Field crop: maize
Growth stage: 2
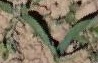
Species: maize